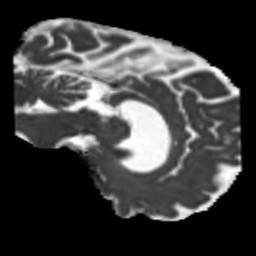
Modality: MD
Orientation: sagittal
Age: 71
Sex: male
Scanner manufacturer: siemens
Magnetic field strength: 3 T
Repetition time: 5.25 s
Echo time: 0.08 s